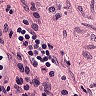
Metastatic tissue present: no